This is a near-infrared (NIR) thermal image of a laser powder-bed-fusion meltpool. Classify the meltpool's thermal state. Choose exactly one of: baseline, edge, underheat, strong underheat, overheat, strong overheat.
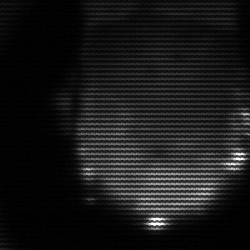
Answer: edge